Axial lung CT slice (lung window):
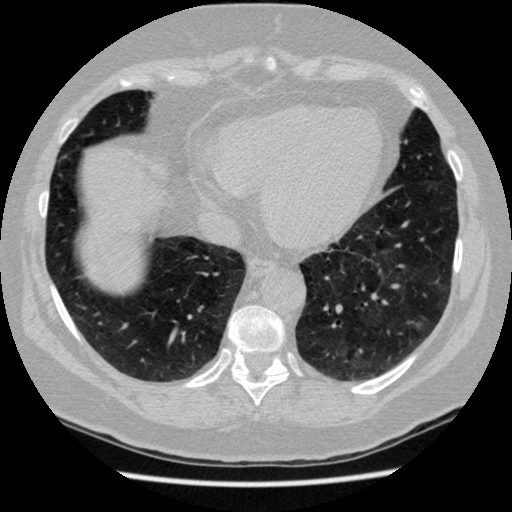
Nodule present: no